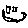
Label: smiley face